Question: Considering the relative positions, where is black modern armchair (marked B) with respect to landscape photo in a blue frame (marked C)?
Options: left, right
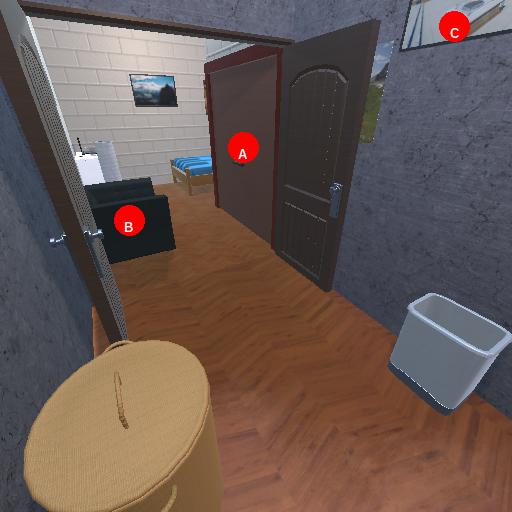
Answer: left